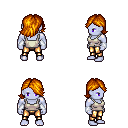
a pixel art fantasy rpg character, male body template, dark elf, purple skin, white pirate shirt, gold greaves, dark blonde swoop hairstyle, white cloth bracers, four views (front, back, left, right), 2x2 character sprite sheet, small pixel art, hard edges, no anti-aliasing